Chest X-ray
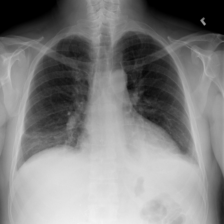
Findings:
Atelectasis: positive
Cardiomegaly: negative
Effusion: positive
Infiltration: positive
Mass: negative
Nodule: negative
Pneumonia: negative
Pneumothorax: negative
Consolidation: negative
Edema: negative
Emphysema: negative
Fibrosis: negative
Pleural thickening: negative
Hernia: negative